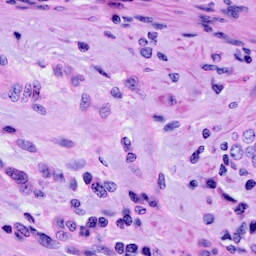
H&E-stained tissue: Cervix